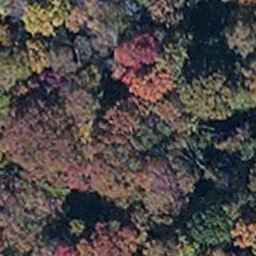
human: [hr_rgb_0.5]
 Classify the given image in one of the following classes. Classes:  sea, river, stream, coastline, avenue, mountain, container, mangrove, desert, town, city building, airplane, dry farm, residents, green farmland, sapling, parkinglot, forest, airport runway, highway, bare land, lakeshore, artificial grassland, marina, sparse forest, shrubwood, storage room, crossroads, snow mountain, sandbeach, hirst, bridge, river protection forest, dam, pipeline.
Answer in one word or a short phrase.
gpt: mangrove